Interaction volume radius: 5 \u00c5
Interaction volume height: 15 \u00c5
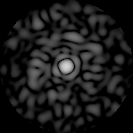
Disorder parameter: 0.8478